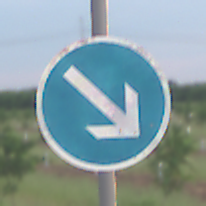
Verkehrszeichen: VorgeschriebeneVorbeifahrtRechts
Umgebung: Outdoor, Nature
Tageszeit: SunriseSunset
Wetter: PartlyCloudy
Licht: Natural
Jahreszeit: NotSpecified
Kontrast: LowContrast